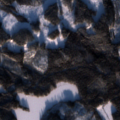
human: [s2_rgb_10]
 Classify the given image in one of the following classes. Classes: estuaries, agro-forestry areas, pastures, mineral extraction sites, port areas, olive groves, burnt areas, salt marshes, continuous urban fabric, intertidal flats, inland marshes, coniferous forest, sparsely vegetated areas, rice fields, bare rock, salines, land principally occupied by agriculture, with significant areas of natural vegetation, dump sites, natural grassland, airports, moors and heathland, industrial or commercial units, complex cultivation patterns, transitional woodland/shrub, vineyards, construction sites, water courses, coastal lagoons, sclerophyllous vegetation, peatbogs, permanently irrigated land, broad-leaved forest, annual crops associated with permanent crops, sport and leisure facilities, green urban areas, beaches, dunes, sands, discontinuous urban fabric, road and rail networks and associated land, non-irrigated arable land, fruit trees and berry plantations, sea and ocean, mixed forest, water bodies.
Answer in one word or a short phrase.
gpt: coniferous forest, mixed forest, transitional woodland/shrub, water bodies